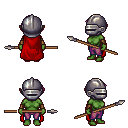
a pixel art fantasy rpg character, female body template, orc, green skin, red cape, magenta pants, pink long mohawk hairstyle, metal helm, leather bracers, spear, four views (front, back, left, right), 2x2 character sprite sheet, small pixel art, hard edges, no anti-aliasing